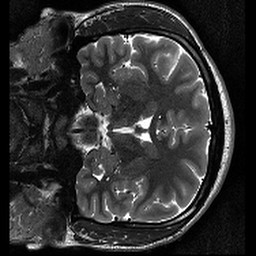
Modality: T2w
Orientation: coronal